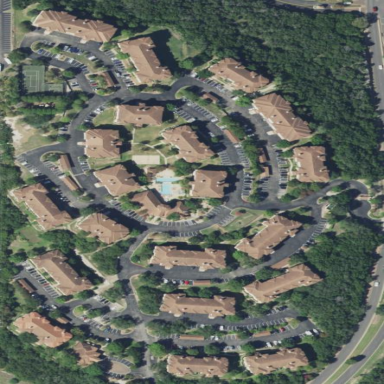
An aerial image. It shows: Residential area with apartments.